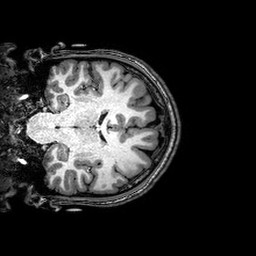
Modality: T1w
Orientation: coronal
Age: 20
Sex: male